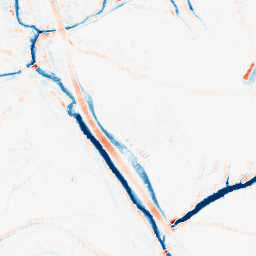
Category: morphological
Decomposition family: morphological_ellipse
Decomposition parameters: operation: average
width: 10
height: 10
Upsampling method: sinc_blackman
Upsampling parameters: scale: 2
kernel_size: 16
Upsampling scale: 2